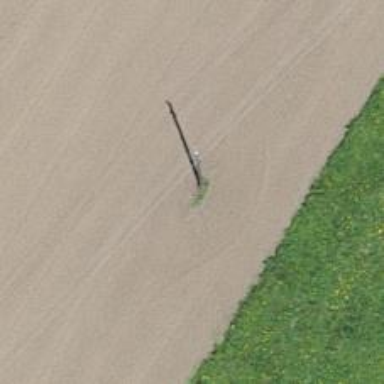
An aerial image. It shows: Power pole.